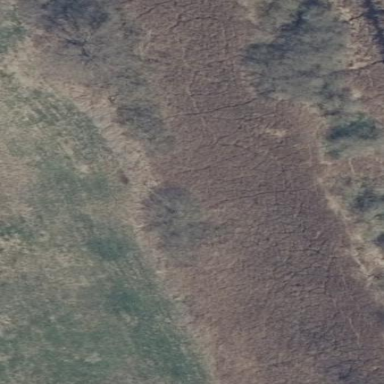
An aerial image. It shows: Reedbed in wetland area.